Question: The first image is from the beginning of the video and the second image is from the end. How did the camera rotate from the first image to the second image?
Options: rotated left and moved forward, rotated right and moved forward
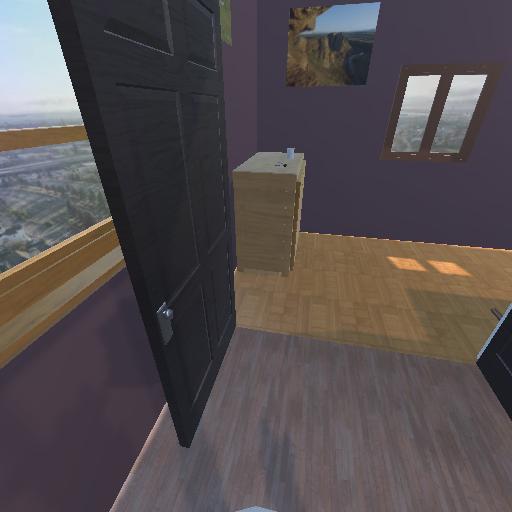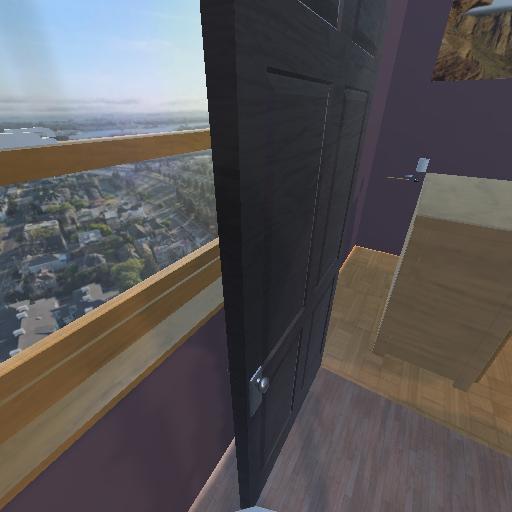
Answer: rotated left and moved forward